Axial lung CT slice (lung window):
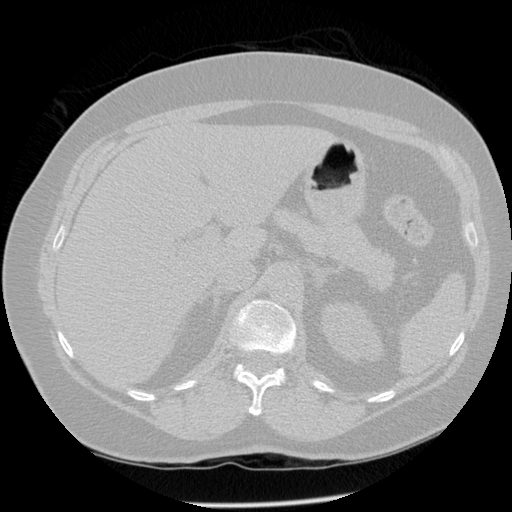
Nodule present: no